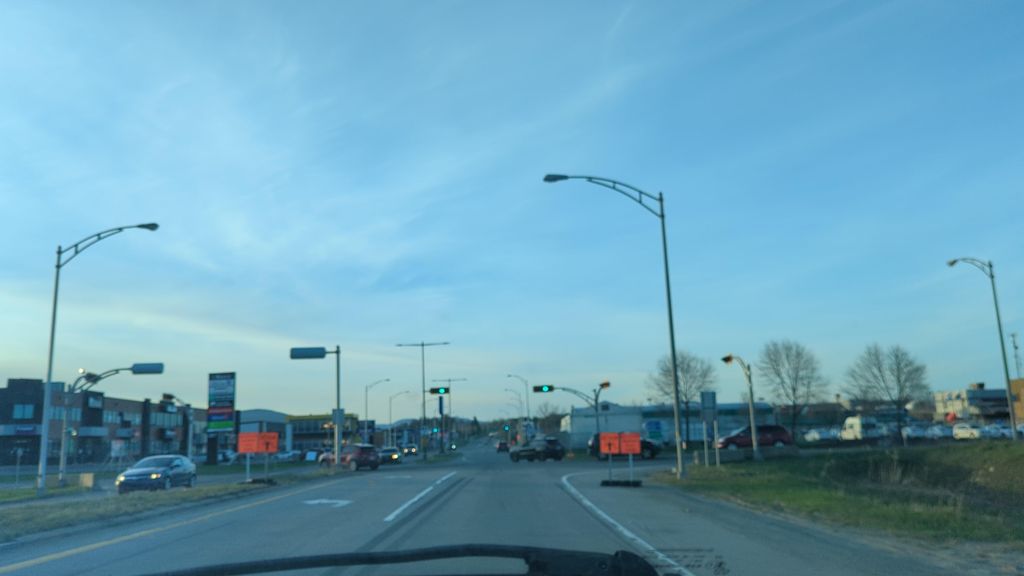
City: quebec_city